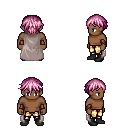
a pixel art fantasy rpg character, male body template, human, dark skin, gray cape, gold greaves, pink short bangs hairstyle, leather bracers, black shoes, four views (front, back, left, right), 2x2 character sprite sheet, small pixel art, hard edges, no anti-aliasing